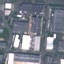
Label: Industrial